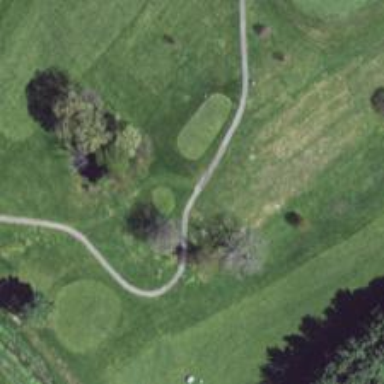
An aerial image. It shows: Path for both road and golf.